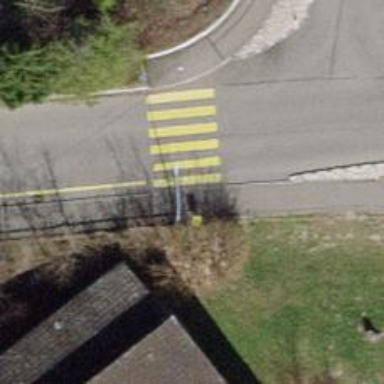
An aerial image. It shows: Post box is visible.